Field crop: maize
Growth stage: 2
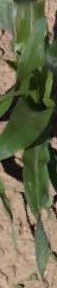
Species: maize